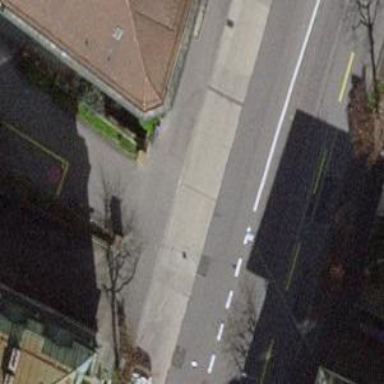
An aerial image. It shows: Trolleybus stop position for public transport.